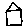
Label: house